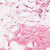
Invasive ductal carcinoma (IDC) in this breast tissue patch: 0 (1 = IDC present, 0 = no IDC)